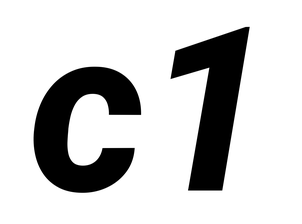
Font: Roboto-Italic_ExtraBold_Italic